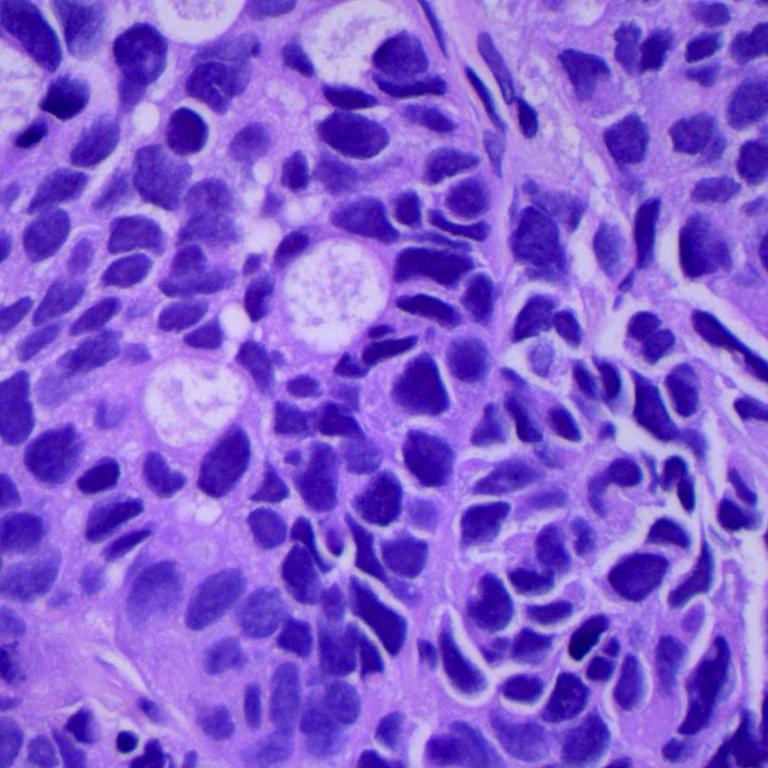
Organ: lung
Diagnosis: adenocarcinomas